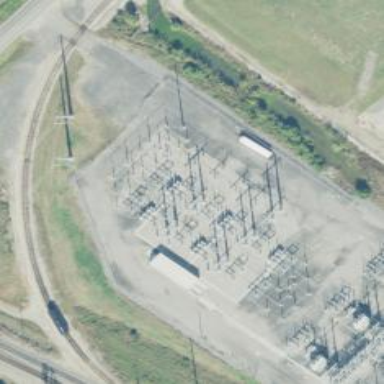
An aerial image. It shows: Switch for power supply.